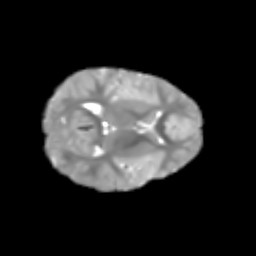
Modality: T2w
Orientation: axial
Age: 6
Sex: female
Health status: healthy